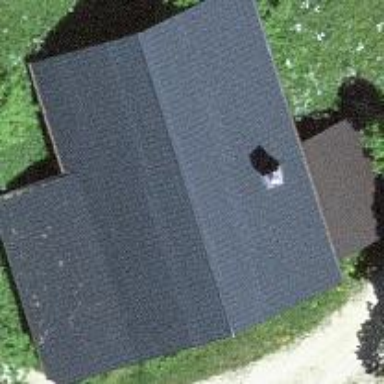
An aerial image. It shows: Farm building.